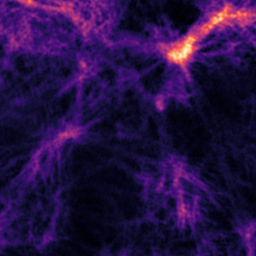
Label: Super-resolution F-actin image